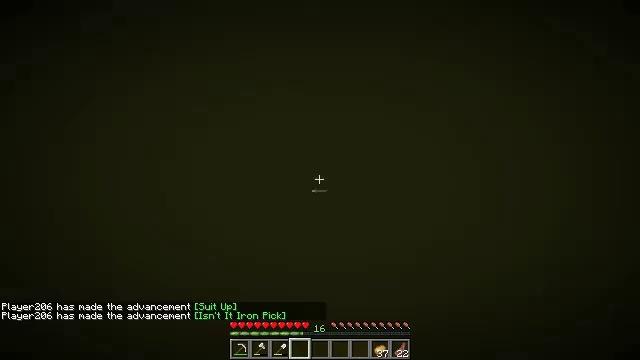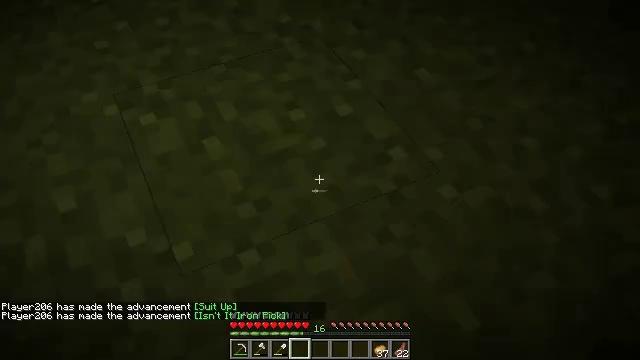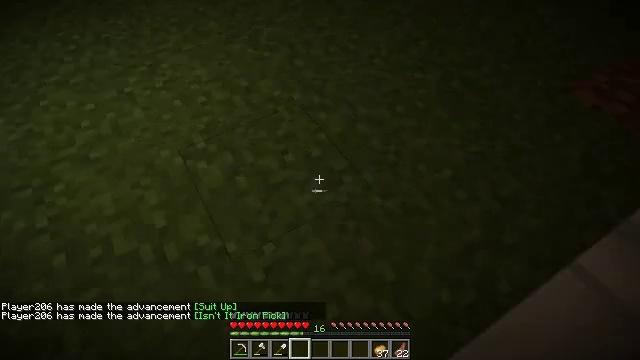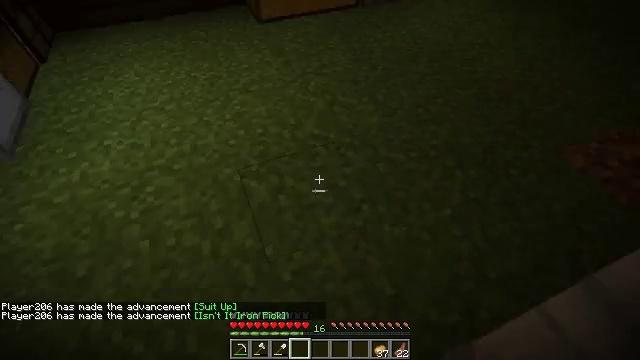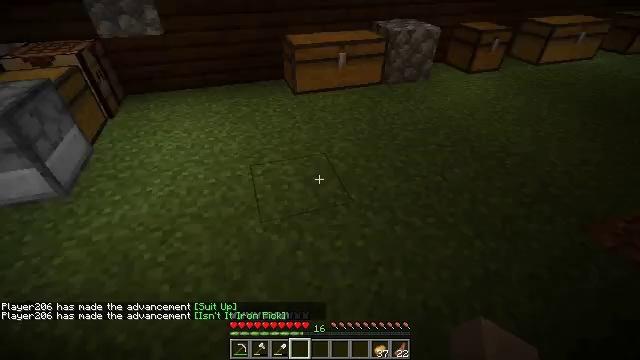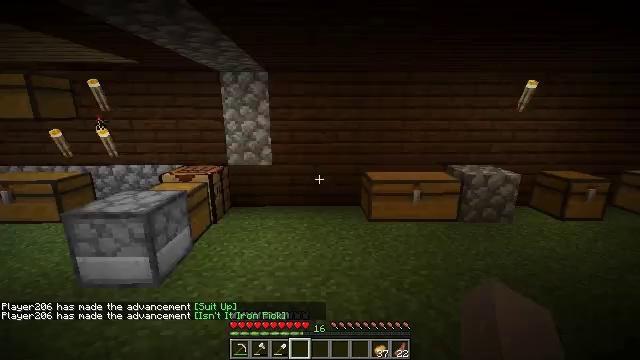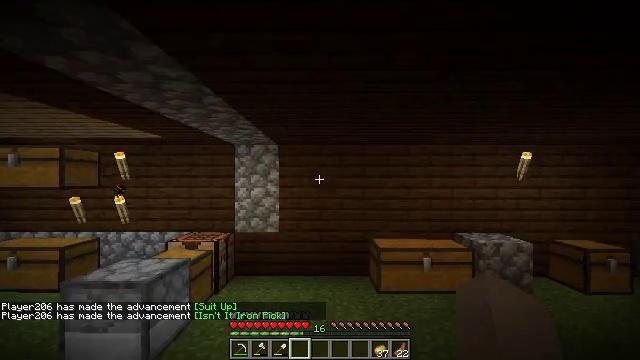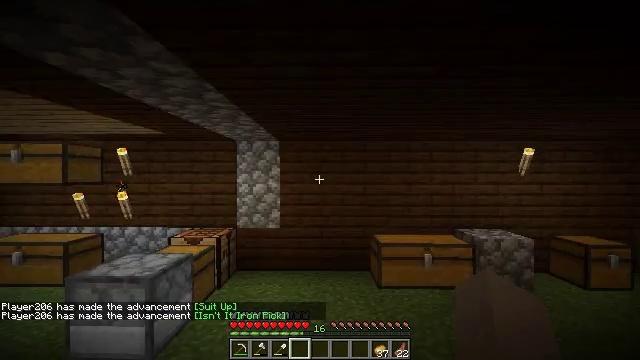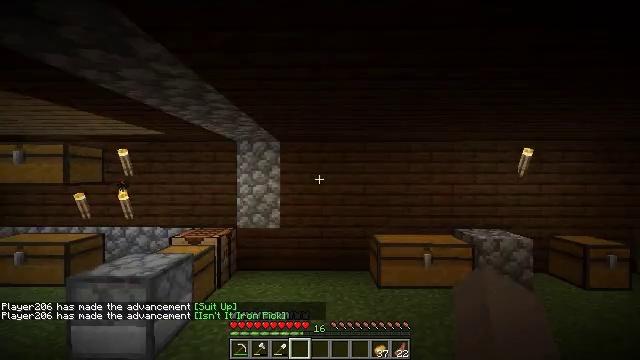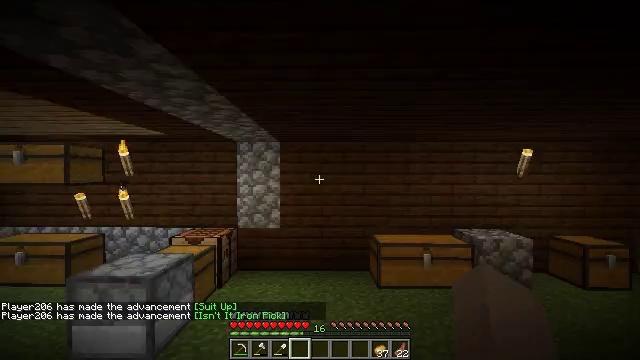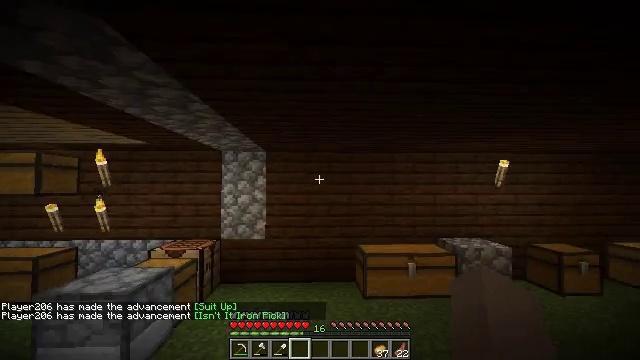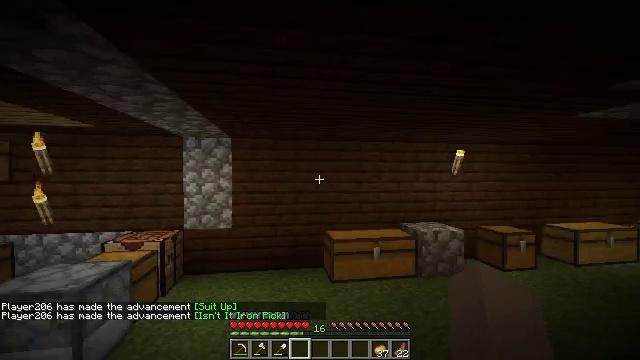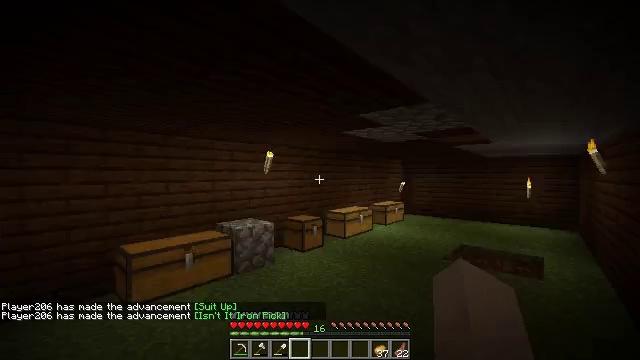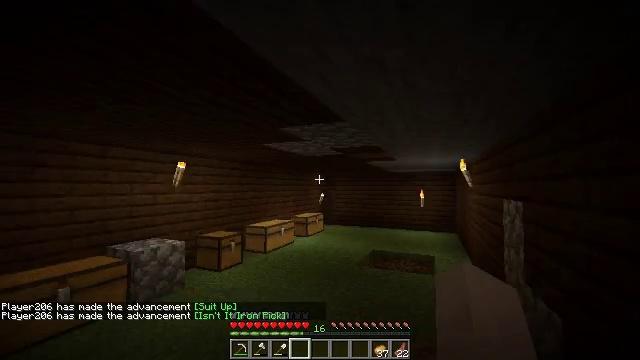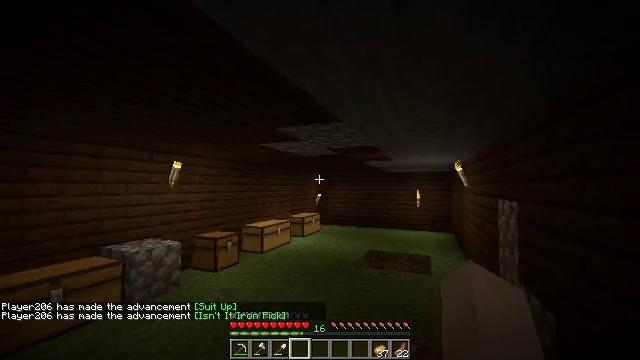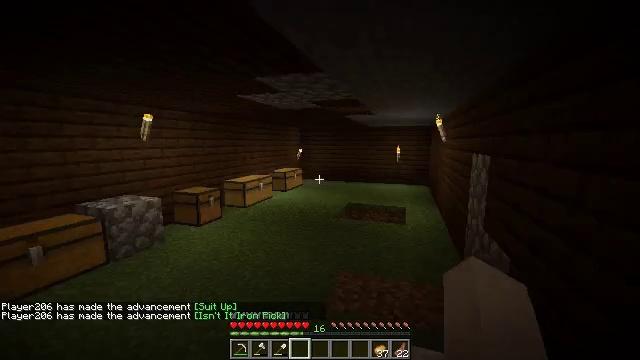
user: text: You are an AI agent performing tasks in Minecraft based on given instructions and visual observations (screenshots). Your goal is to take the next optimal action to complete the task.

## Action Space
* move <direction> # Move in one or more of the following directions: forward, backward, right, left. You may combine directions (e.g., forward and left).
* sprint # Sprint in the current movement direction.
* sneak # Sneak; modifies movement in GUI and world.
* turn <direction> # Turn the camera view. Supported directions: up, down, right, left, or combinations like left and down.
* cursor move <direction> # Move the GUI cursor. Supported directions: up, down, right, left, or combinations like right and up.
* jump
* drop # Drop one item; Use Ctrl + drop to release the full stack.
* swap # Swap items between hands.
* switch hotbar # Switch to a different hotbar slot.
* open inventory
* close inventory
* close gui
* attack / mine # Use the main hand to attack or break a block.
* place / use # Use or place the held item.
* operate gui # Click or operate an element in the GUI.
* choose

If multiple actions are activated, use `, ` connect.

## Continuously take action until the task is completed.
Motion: motion action
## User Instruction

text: Attack the dark oak planks to recycle them.
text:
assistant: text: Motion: no_op
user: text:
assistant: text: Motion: turn right and down
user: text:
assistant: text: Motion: turn left and up
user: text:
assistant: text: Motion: turn left and up
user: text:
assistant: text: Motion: turn left and up
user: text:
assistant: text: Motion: turn left and up
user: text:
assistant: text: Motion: no_op
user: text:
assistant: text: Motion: no_op
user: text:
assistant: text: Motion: no_op
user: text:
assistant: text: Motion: turn right and up
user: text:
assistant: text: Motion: turn right and down
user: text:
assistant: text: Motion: turn right
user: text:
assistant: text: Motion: turn right and up
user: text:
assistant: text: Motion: no_op
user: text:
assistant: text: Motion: turn right and down
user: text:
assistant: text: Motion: turn right and down
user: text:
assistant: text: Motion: move left, turn left
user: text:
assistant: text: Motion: move left, turn left
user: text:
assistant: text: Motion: move left, turn left
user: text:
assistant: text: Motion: move forward, turn left
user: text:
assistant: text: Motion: move forward and move right, turn left
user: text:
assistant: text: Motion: move forward and move right, turn left and down
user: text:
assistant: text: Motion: move right, turn left
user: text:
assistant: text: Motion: move forward and move right, turn left
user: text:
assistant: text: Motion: move forward and move right
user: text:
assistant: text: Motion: move forward and move right
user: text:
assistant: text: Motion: move forward and move right
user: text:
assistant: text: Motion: move forward and move right
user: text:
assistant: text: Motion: move forward and move right
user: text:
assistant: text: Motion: move forward and move right